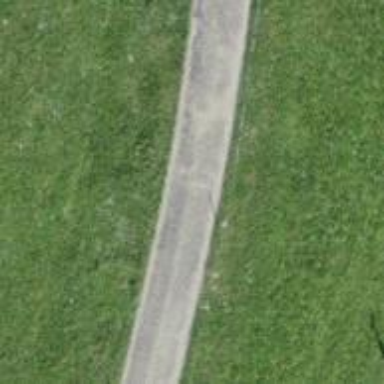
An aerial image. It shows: Paved track road with grade1 track type.